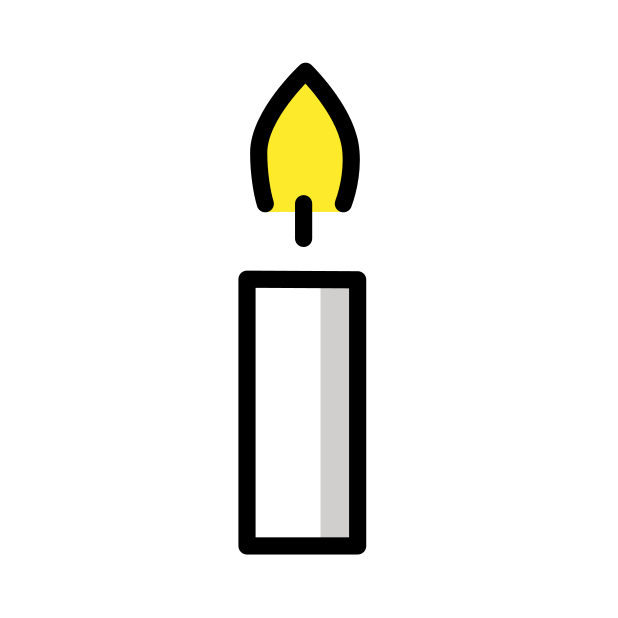
Emoji: 🕯
Name: candle
Unicode: 0x1f56f